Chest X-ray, PA view. Patient: 54 years old, sex F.
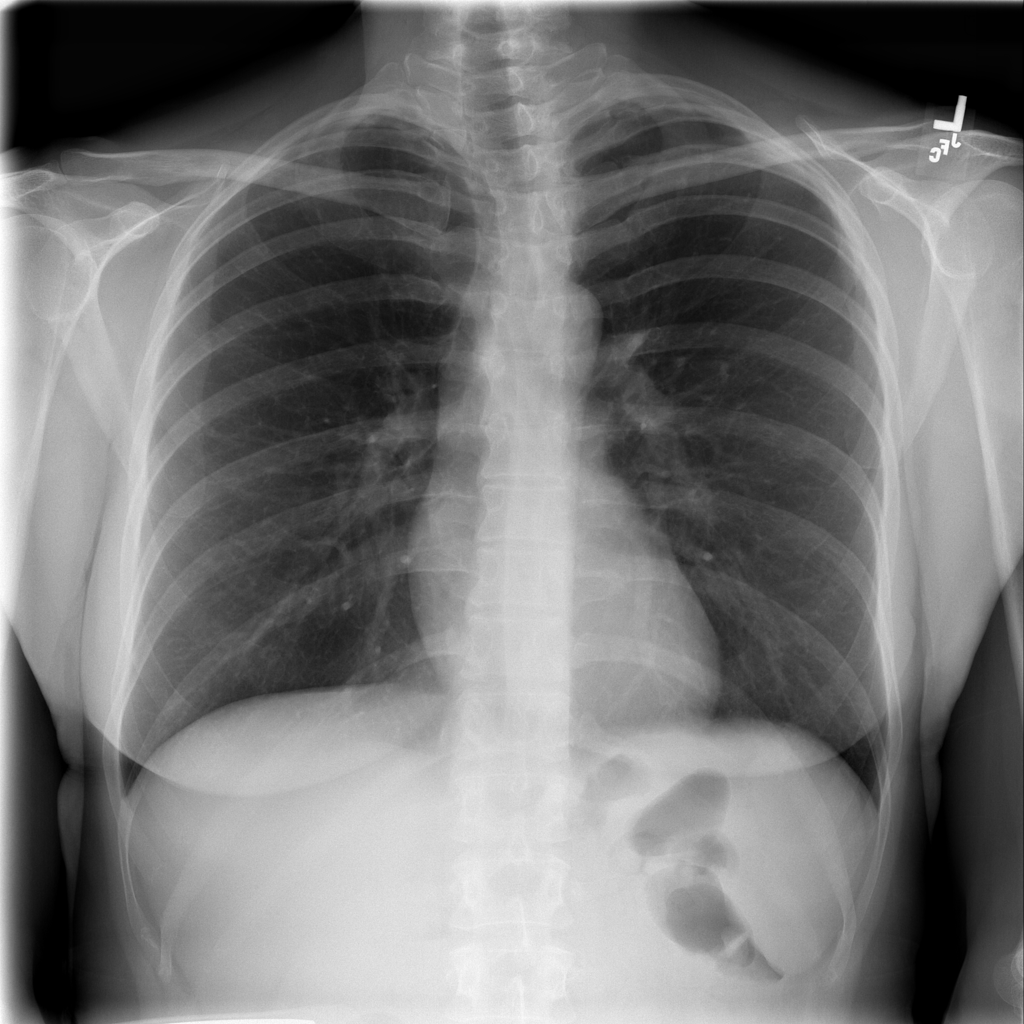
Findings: Fibrosis